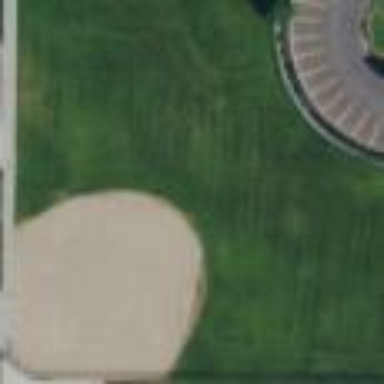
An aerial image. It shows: Baseball pitch for leisure and sports activities.